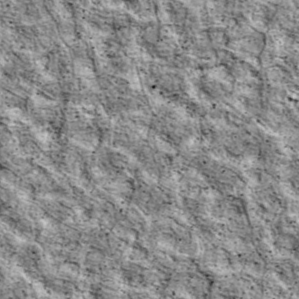
Label: non_frost